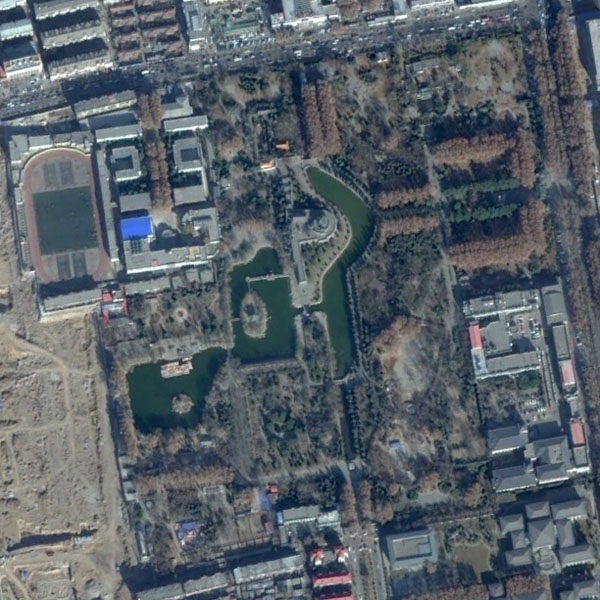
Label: Park